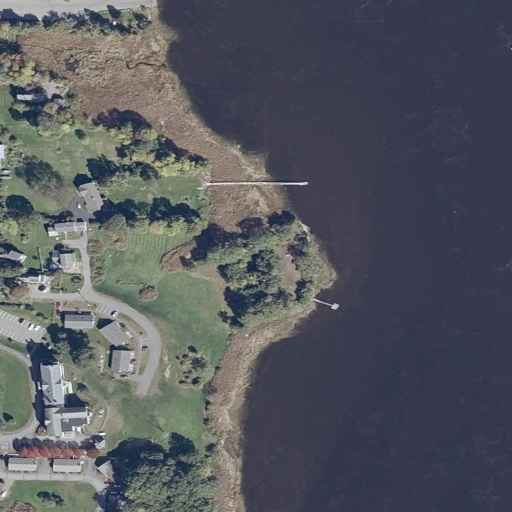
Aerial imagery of cape in Maine named Hospital Point containing open water, herbaceous wetlands, pasture, low intensity development, grassland, medium intensity development, open development, and barren land